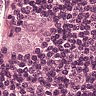
Metastatic tissue present: yes